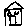
Label: house